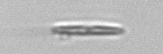
Label: pennate